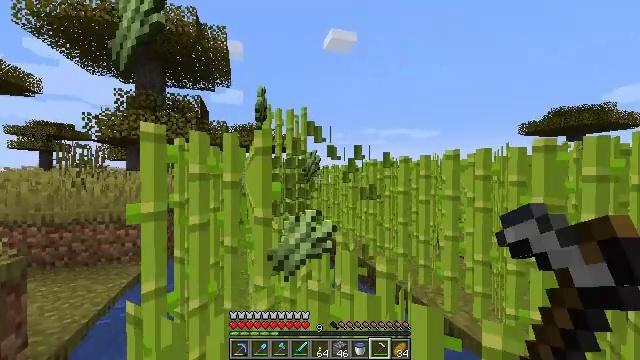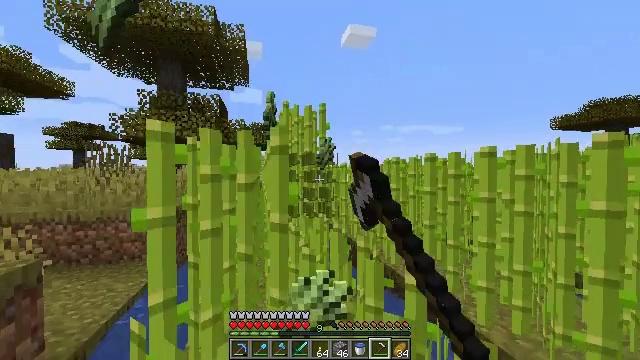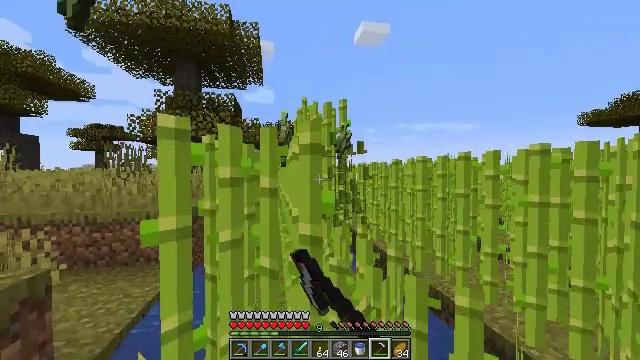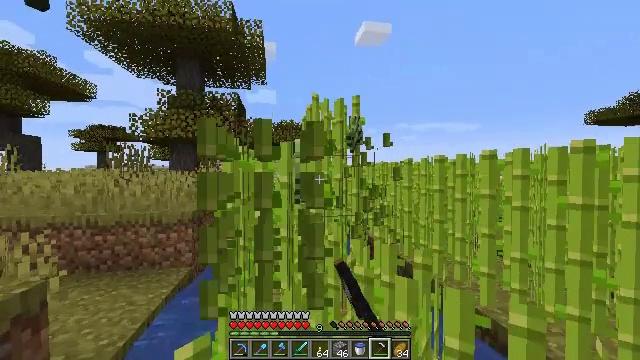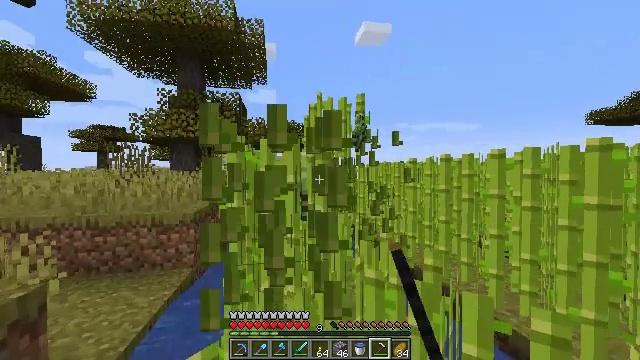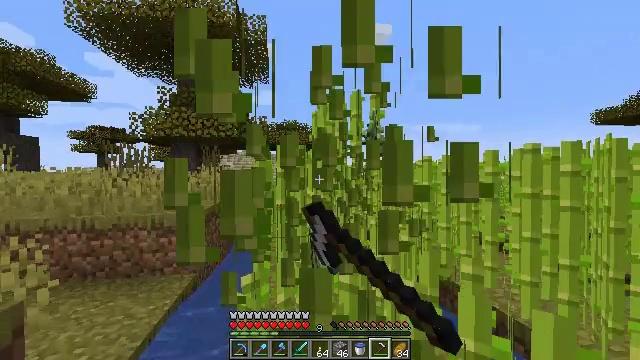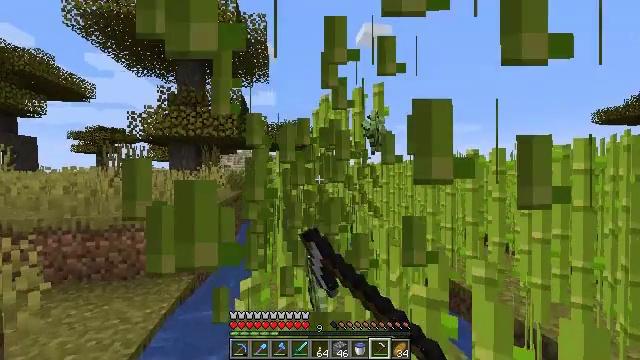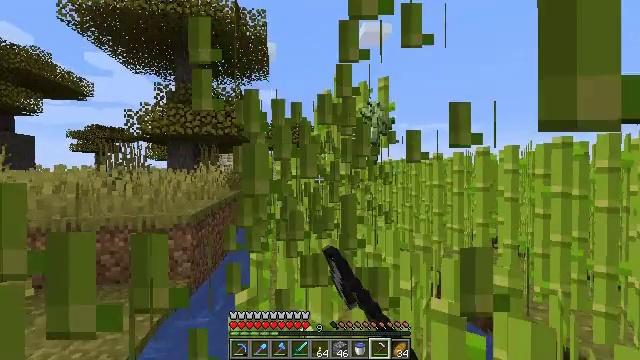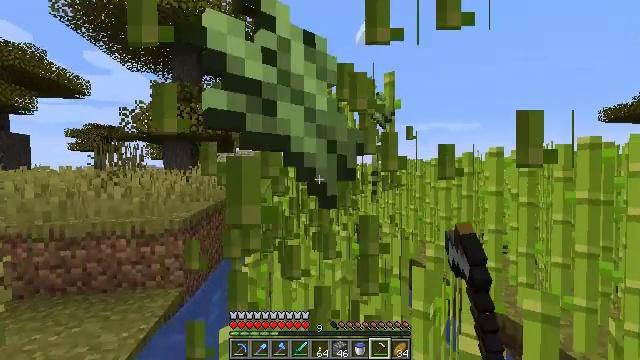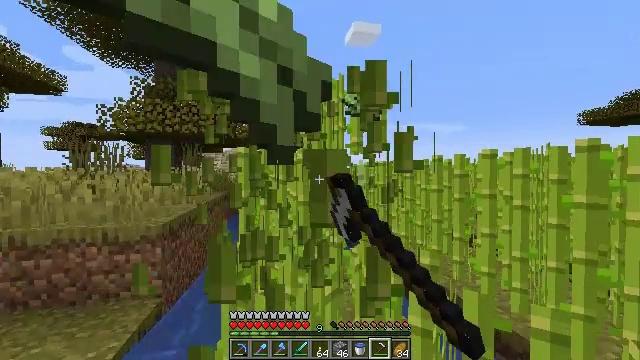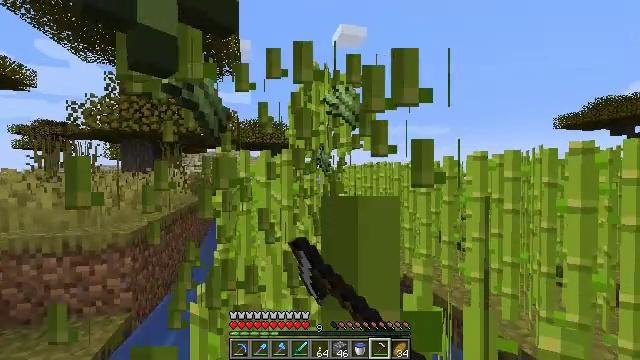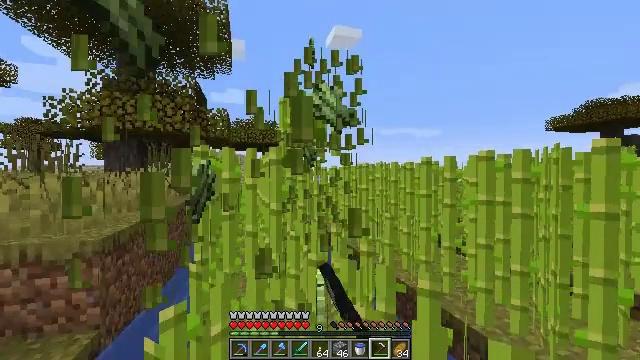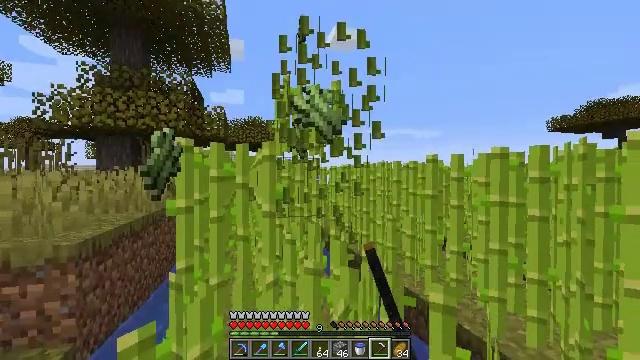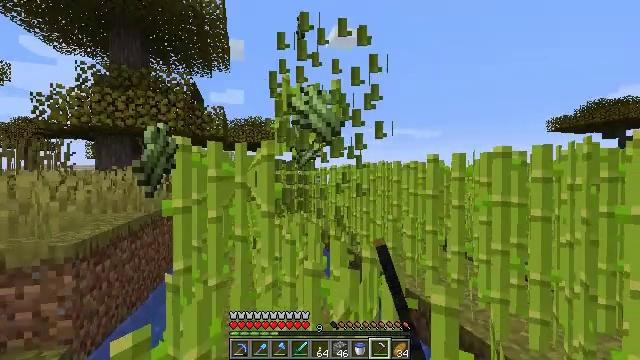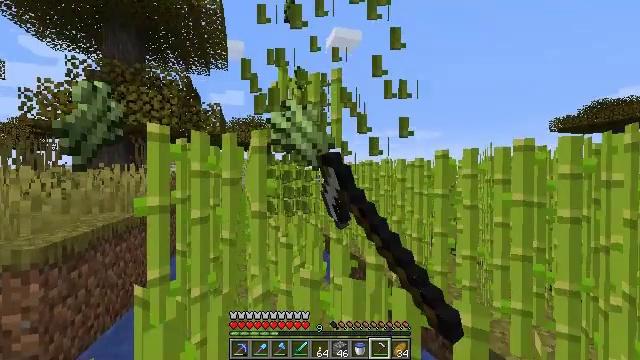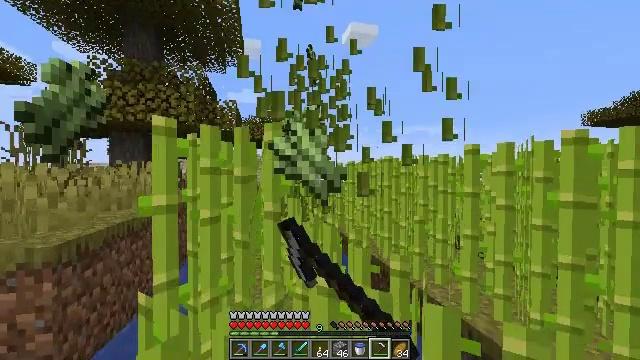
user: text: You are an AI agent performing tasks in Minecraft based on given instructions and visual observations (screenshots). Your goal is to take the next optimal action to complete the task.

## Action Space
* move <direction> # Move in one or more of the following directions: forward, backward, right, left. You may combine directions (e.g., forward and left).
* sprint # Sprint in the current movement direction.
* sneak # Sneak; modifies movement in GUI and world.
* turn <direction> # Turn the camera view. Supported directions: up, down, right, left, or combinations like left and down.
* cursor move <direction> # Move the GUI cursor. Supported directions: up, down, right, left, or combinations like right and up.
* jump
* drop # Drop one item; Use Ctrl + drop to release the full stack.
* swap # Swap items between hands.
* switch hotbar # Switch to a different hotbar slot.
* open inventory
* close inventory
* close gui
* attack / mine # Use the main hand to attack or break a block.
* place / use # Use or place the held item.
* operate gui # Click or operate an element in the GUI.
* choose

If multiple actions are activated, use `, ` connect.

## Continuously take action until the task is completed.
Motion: motion action
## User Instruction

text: Break the sugar cane.
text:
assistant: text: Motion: move forward and move left, turn left, attack / mine
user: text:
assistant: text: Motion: move forward and move left, turn left, attack / mine
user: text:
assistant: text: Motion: move forward and move left, attack / mine
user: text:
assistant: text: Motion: move forward and move left, attack / mine
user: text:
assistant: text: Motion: move forward, attack / mine
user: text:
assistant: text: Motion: move forward, attack / mine
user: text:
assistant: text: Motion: move forward, attack / mine
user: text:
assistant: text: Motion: move forward, attack / mine
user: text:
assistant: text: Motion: move forward, turn right, attack / mine
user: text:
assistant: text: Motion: move forward, turn right, attack / mine
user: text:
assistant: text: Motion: move forward, turn right, attack / mine
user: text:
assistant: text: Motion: move forward, attack / mine
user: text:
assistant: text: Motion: move forward, attack / mine
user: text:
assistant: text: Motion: move forward, attack / mine
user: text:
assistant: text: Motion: move forward and move left, turn left, attack / mine
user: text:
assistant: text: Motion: move forward and move left, turn left, attack / mine
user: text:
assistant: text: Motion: move forward and move left, turn left, attack / mine
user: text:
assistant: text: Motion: move forward and move left, attack / mine
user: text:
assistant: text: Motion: move forward, attack / mine
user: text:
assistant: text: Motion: move forward, attack / mine
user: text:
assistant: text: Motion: move forward, turn right, attack / mine
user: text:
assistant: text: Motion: move forward, turn right, attack / mine
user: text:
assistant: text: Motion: move forward, turn right, attack / mine
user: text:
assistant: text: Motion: move forward, attack / mine
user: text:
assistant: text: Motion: move forward, attack / mine
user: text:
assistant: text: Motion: move forward, turn left, attack / mine
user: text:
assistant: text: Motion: move forward and move left, turn left, attack / mine
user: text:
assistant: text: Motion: move forward and move left, attack / mine
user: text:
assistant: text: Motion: move forward and move left, turn left, attack / mine
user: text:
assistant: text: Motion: move forward, attack / mine